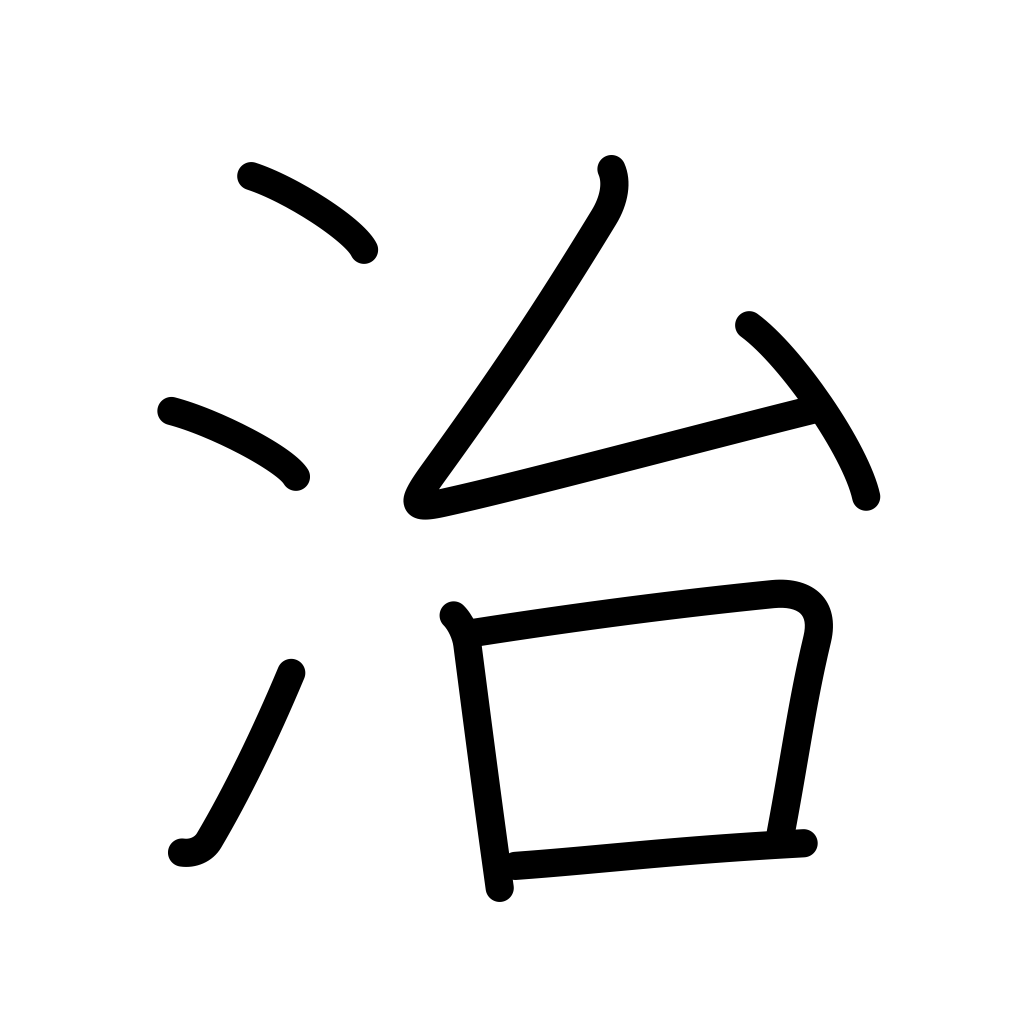
Meaning: reign, be at peace, calm down, subdue, quell, govt, cure, heal, rule, conserve